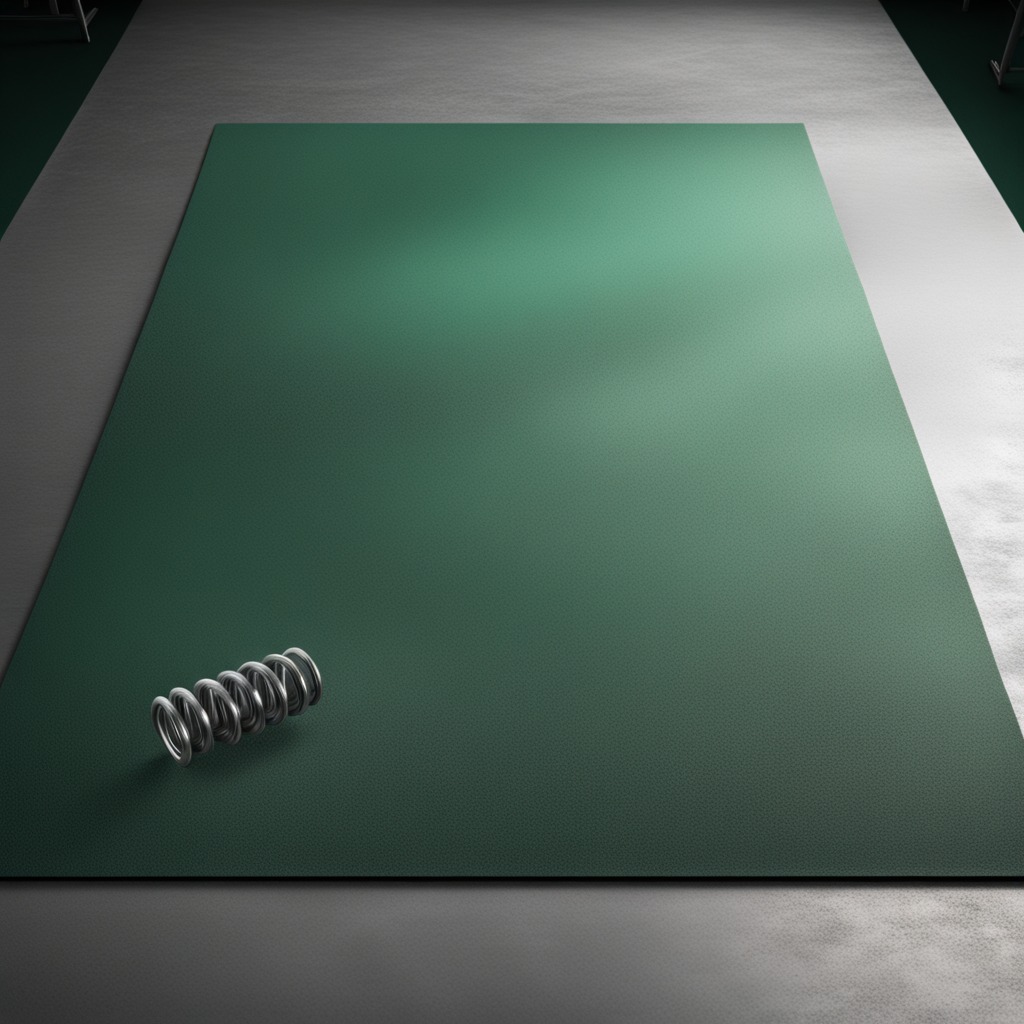
A coiled metal spring lies on the clean granite tabletop covered with a green rubber mat inside a workshop under bright overhead lighting crisp shadows high clarity worn but beneath the mat.